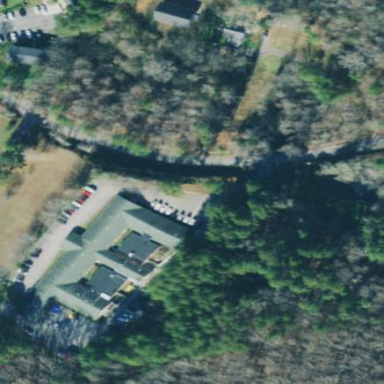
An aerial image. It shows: Nursing home building.